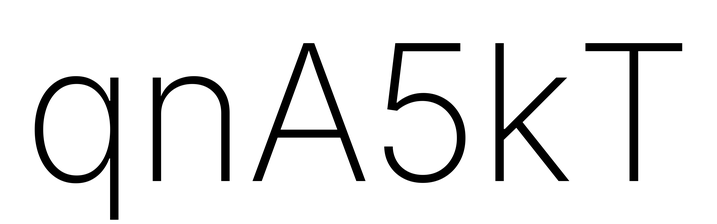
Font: Inter_ExtraLight